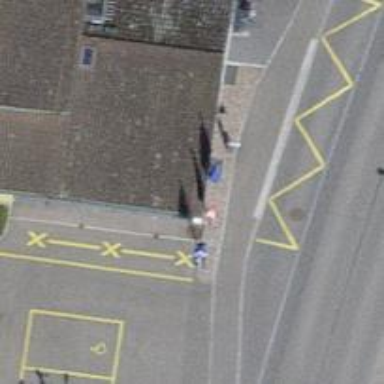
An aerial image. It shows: Platform for public transport on the road.